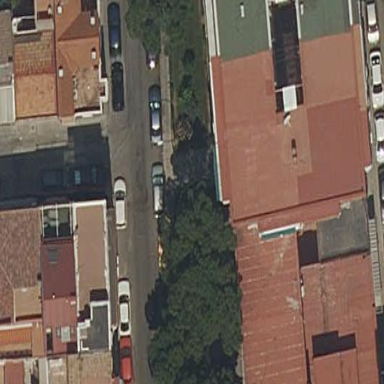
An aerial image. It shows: Image showing building with apartments.